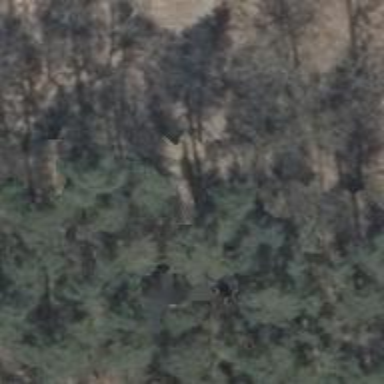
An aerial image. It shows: Hunting stand.